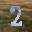
Label: 2